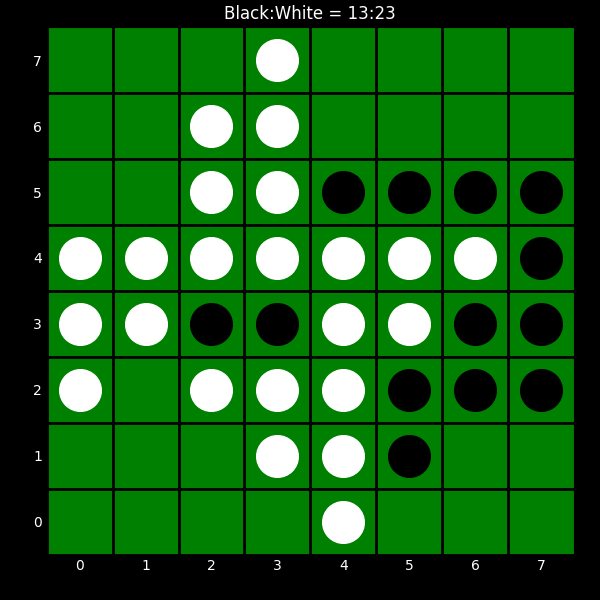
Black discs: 13
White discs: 23